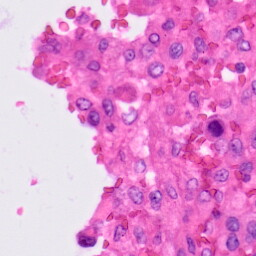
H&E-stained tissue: Lung